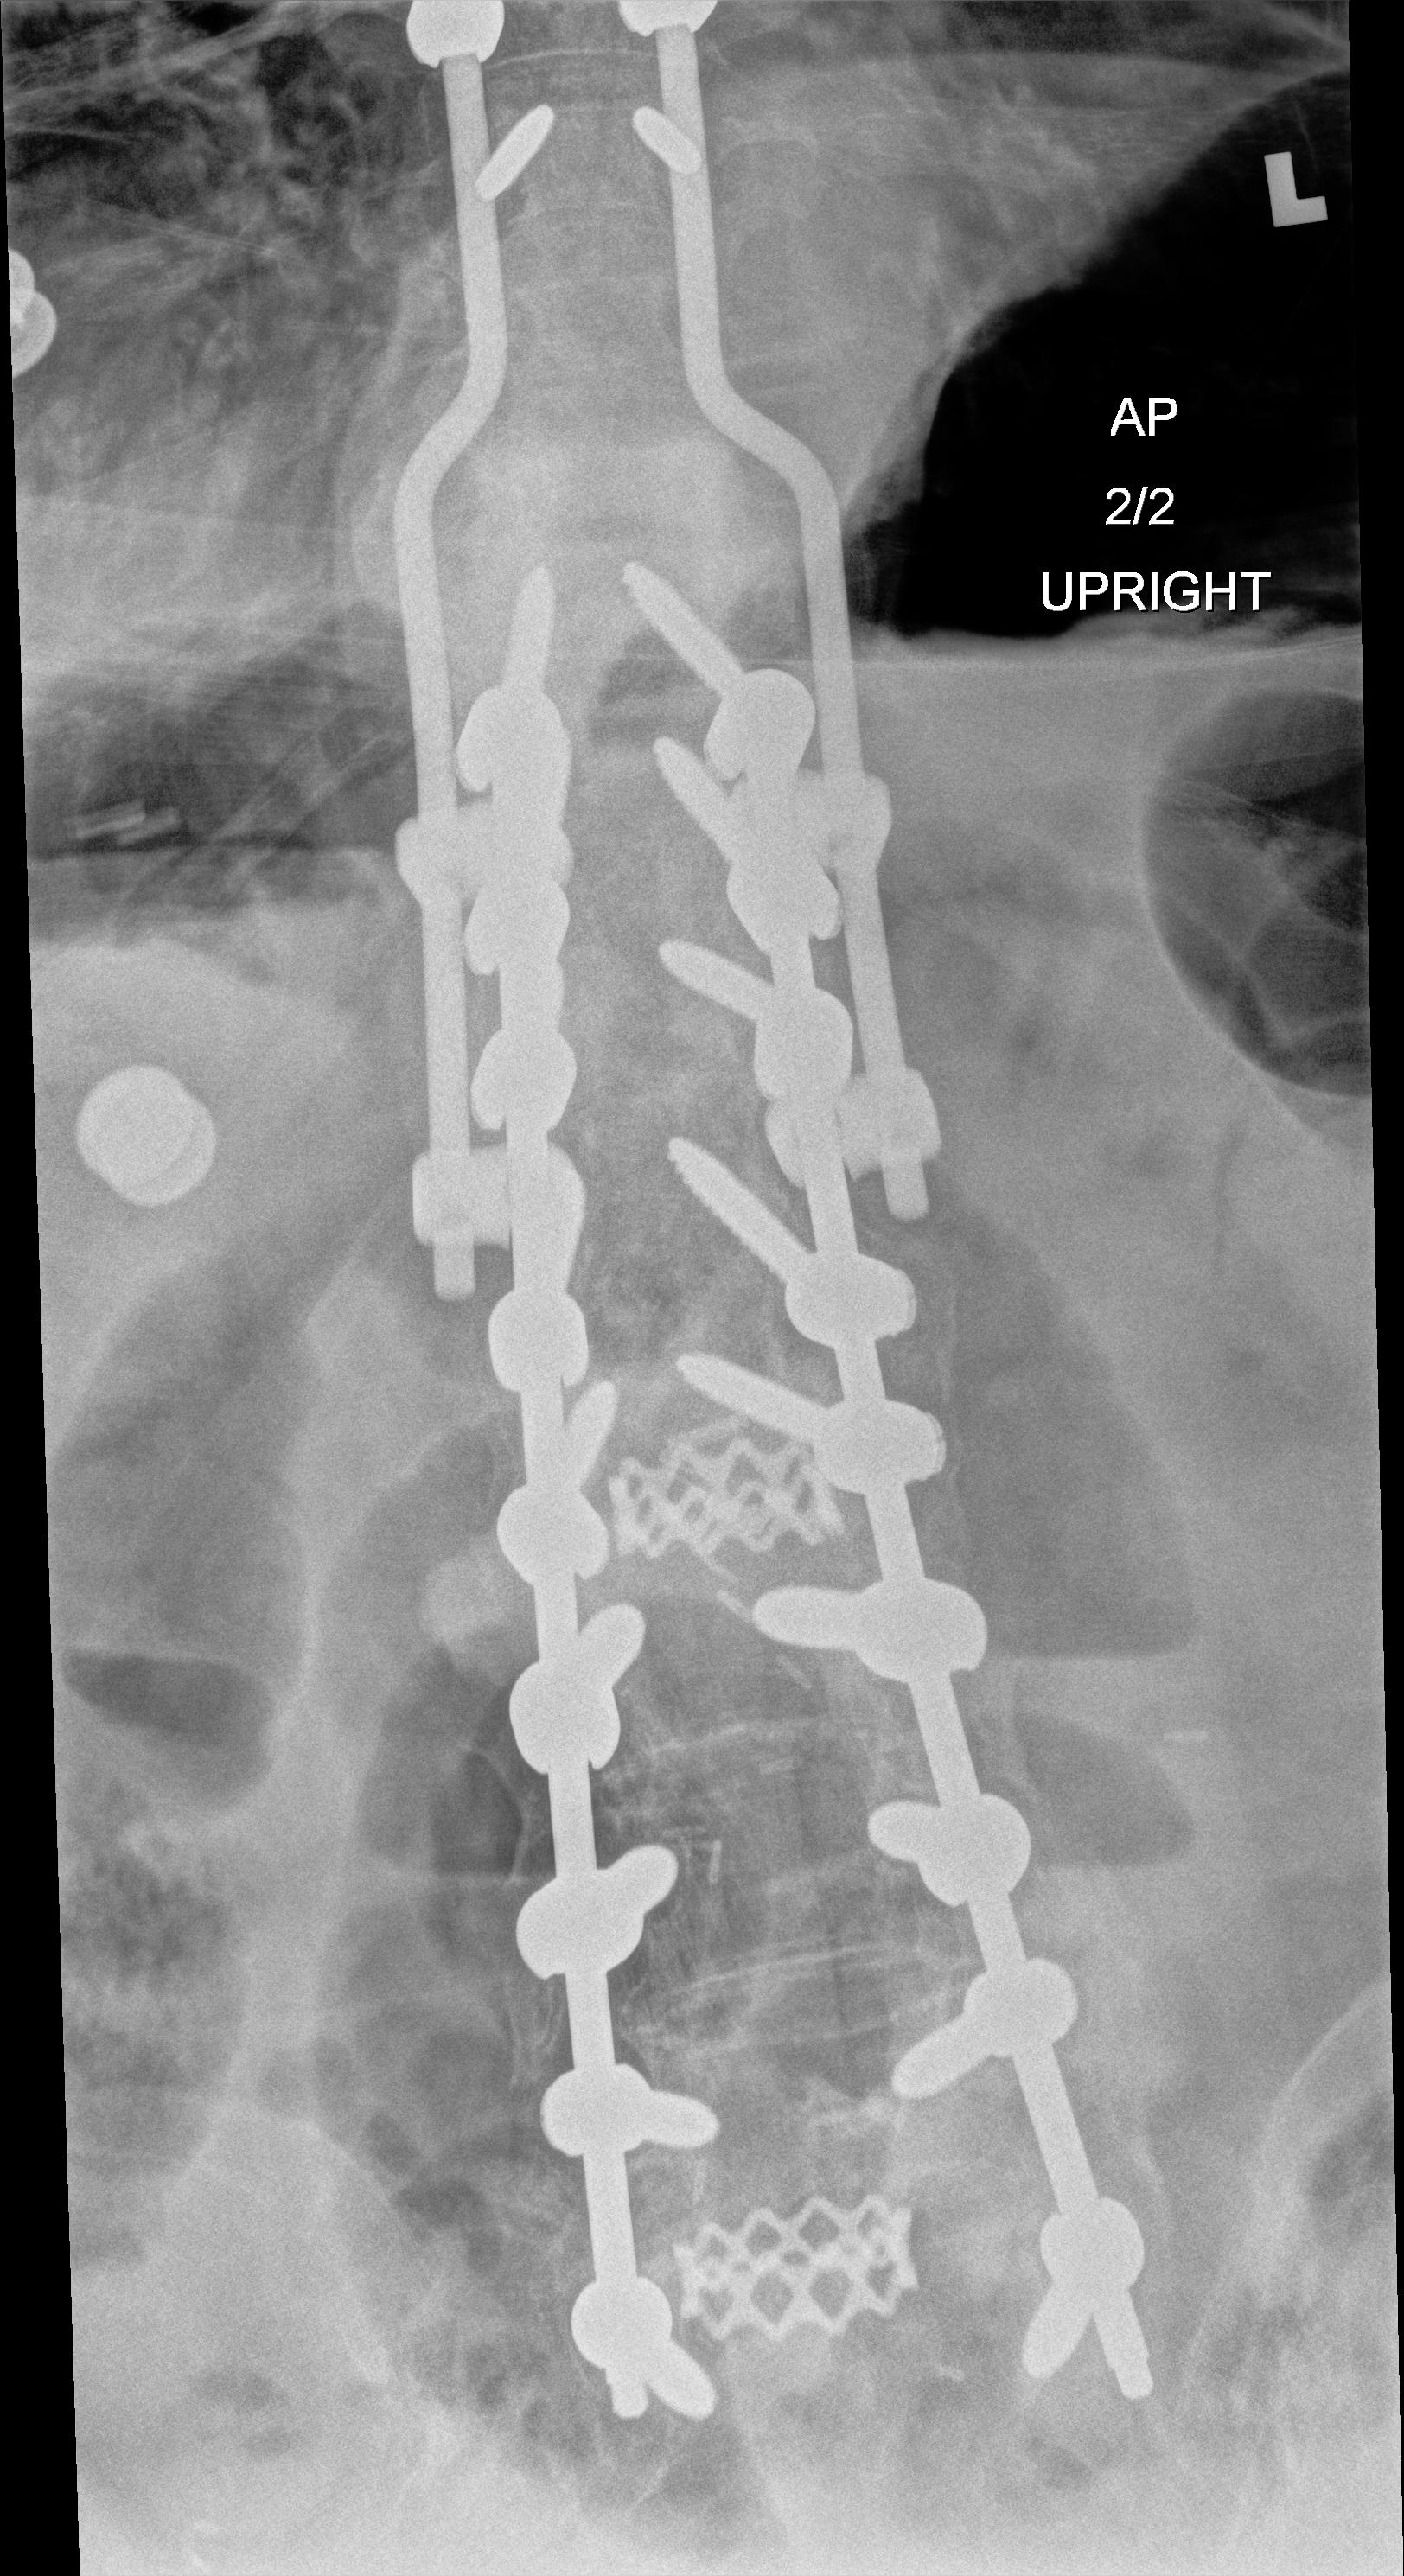
View: AP
Implant manufacturer: Depuy expedium (Synthes)